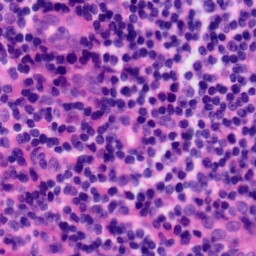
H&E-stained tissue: Tonsil